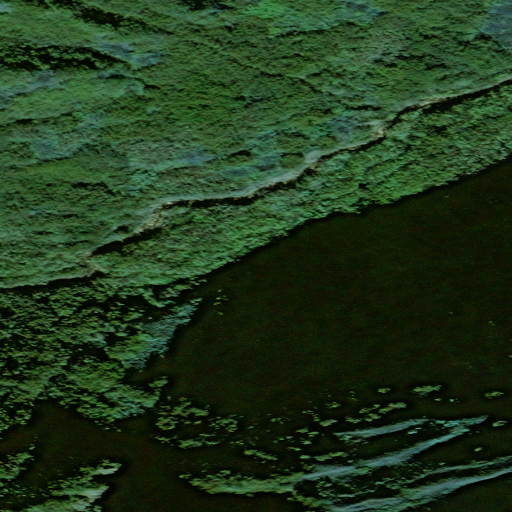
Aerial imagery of valley in Alaska named Wonder Gulch containing only unknown